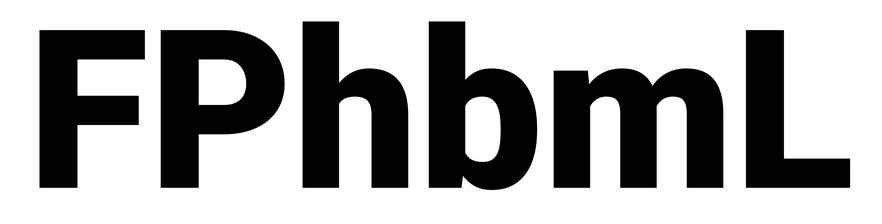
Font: Roboto_Black